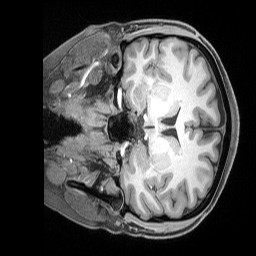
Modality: T1w
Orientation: coronal
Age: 26
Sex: female
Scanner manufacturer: siemens
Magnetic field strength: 3 T
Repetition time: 2.17 s
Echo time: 0.00169 s